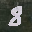
Label: 8